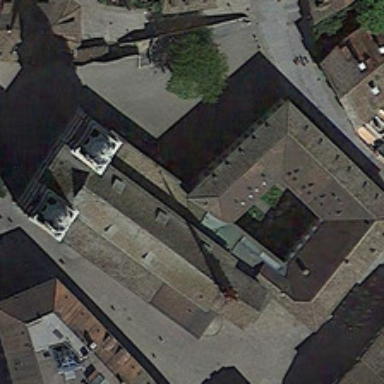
Several buildings and green trees are around a church .